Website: walmart
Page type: customer-info-address
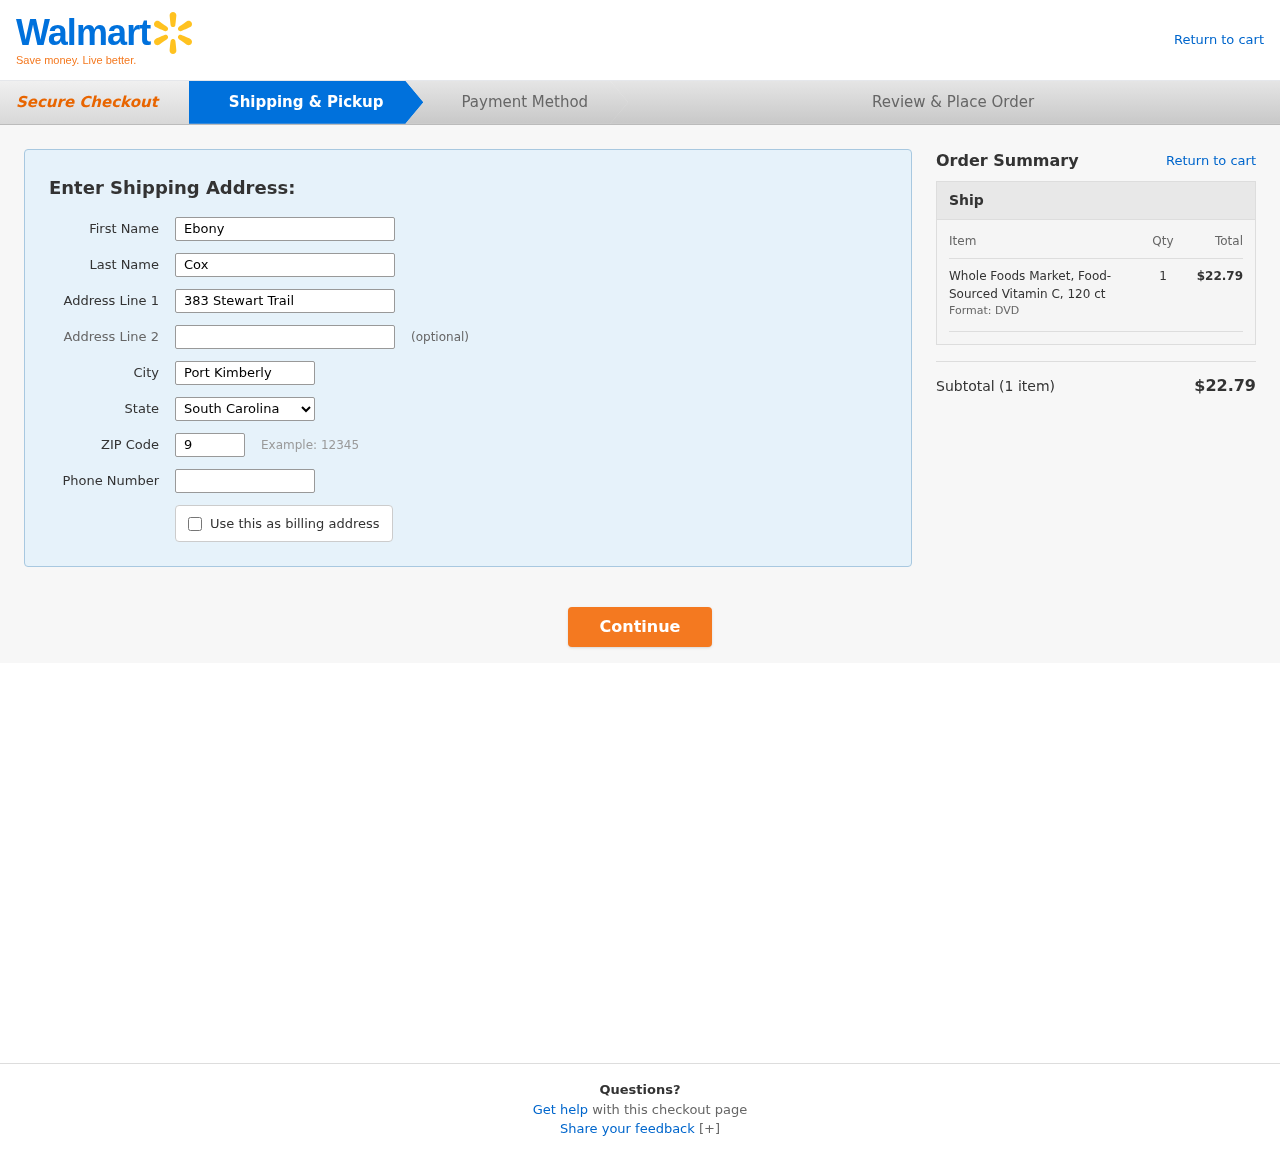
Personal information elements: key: PII_CITY
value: Port Kimberly
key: PII_FIRSTNAME
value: Ebony
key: PII_LASTNAME
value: Cox
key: PII_PHONE
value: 9126132954
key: PII_POSTCODE
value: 98487
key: PII_STATE
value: South Carolina
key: PII_STREET
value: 383 Stewart Trail
Product elements: key: PRODUCT1_NAME
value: Whole Foods Market, Food-Sourced Vitamin C, 120 ct
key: PRODUCT1_QUANTITY
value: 1
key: PRODUCT1_LINE_TOTAL
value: $22.79
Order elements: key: ORDER_NUM_ITEMS
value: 1
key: ORDER_SUBTOTAL
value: $22.79